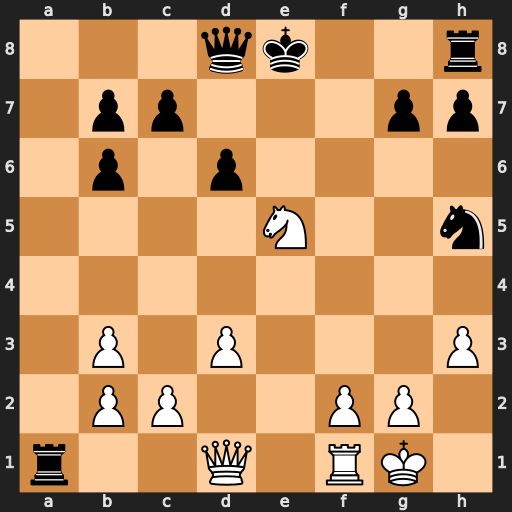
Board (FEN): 3qk2r/1pp3pp/1p1p4/4N2n/8/1P1P3P/1PP2PP1/r2Q1RK1
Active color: w
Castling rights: k
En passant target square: -
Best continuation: Qxh5+ g6 Nxg6 Rxf1+ Kxf1 hxg6 Qxh8+